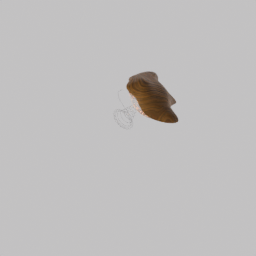
Label: lighting